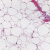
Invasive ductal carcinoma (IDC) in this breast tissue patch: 0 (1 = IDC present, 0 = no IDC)